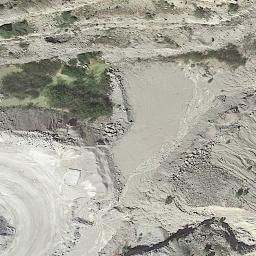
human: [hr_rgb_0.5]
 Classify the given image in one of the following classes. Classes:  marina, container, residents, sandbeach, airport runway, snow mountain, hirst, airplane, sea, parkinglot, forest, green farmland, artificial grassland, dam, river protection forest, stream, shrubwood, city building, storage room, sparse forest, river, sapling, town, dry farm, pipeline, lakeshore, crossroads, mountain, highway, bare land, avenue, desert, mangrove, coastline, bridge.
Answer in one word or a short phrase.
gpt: bare land